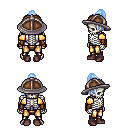
a pixel art fantasy rpg character, male body template, skeleton, gold arm armor, gold greaves, white cyan short topknot hairstyle, chain helm, cloth bracers, maroon shoes, four views (front, back, left, right), 2x2 character sprite sheet, small pixel art, hard edges, no anti-aliasing